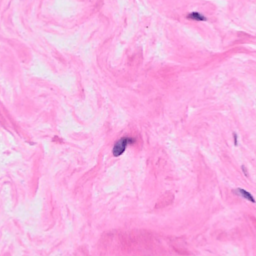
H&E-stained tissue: Breast